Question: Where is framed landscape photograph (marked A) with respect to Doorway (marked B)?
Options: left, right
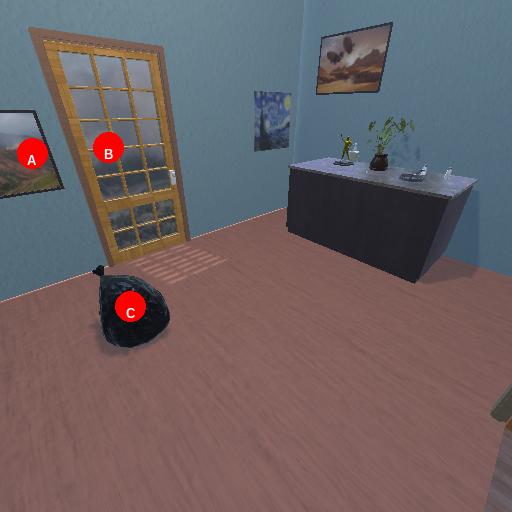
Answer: left